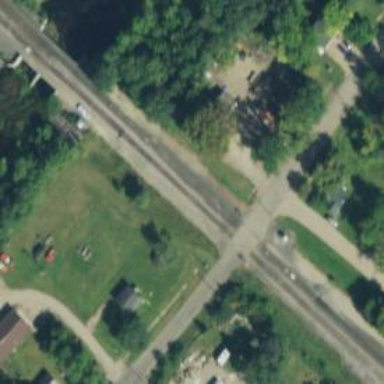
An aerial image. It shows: Railway level crossing.